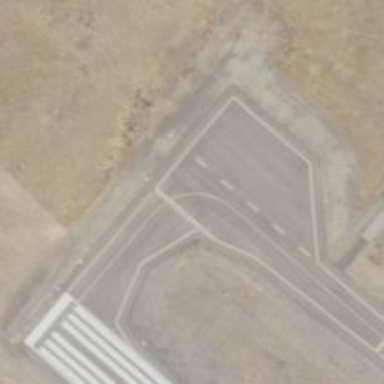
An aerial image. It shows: Image of taxiway at airport.